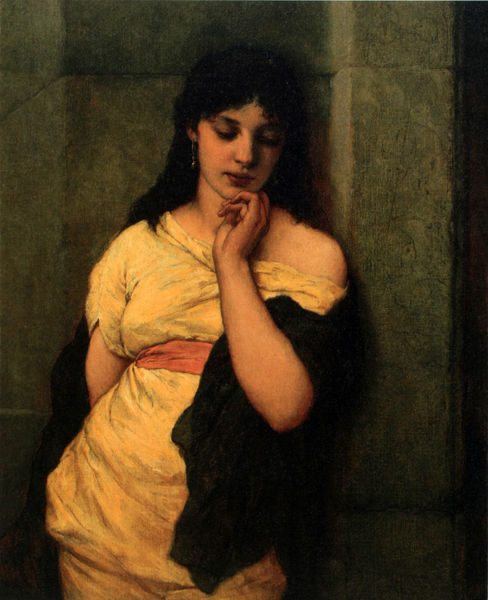
Titel: Vor der Arena (Junge Römerin)
Künstler: Gabriel von Max
Institution: Privatbesitz, Jack Daulton
Schlagwörter: dunkel, gemälde, hand, haut, gelb, grün, mädchen, frau, kleid, mund, ohrring, schwarz, tür, gürtel, jung, stein, portrait, figur, realismus, mittelscheitel, rosa, schulter, mauer, sinnend, 19. jahrhundert